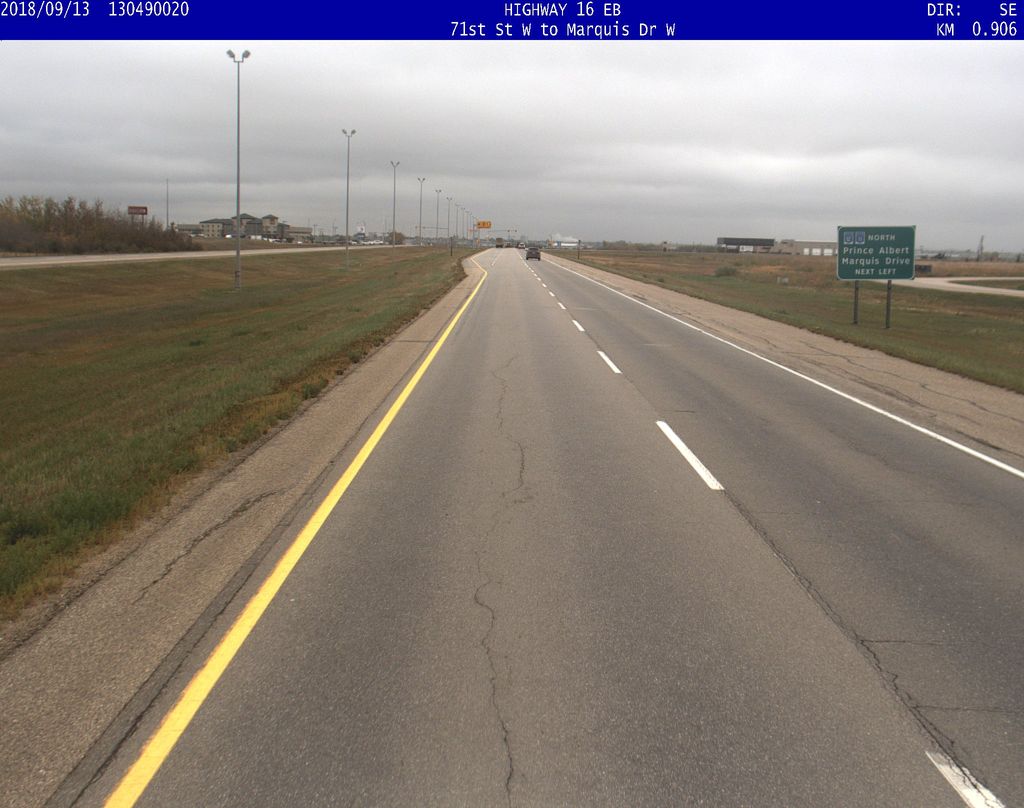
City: saskatoon